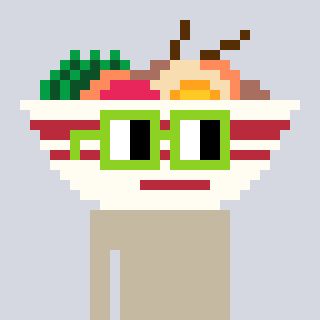
a pixel art character with square light green glasses, a noodles-shaped head and a bege-colored body on a cool background